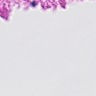
Metastatic tissue present: no